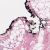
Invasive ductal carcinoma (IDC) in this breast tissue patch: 0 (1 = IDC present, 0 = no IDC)